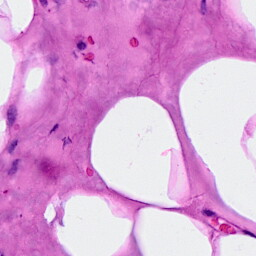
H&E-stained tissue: Breast